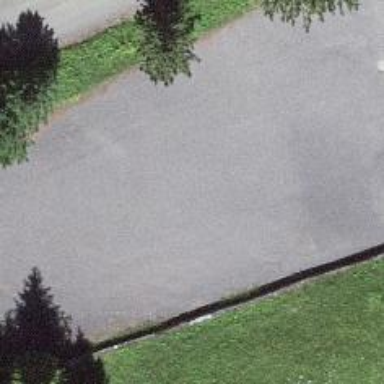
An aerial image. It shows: Parking area.